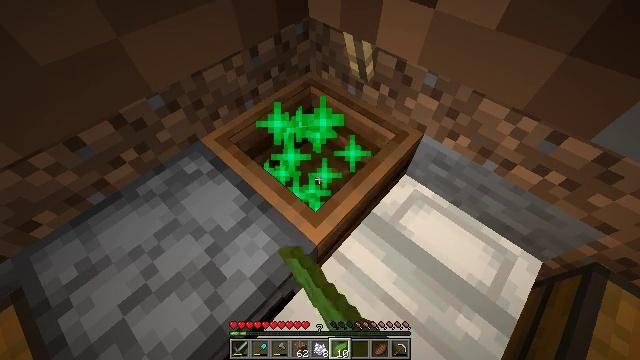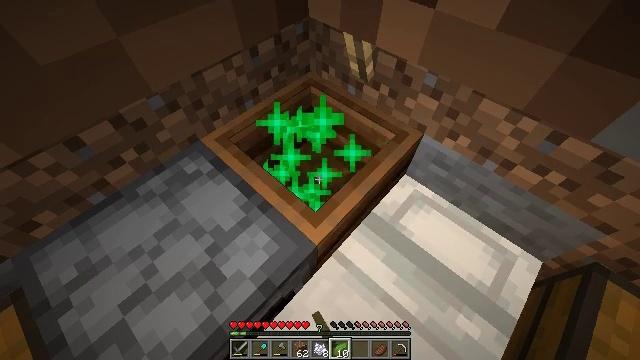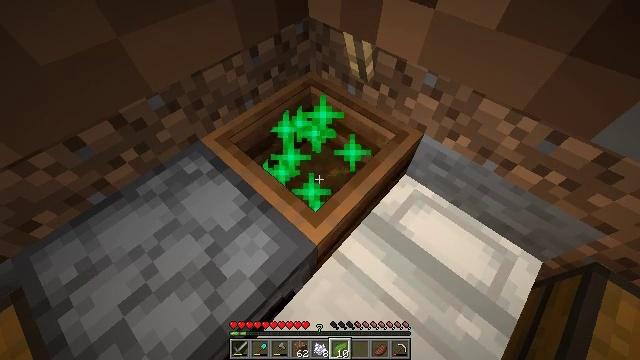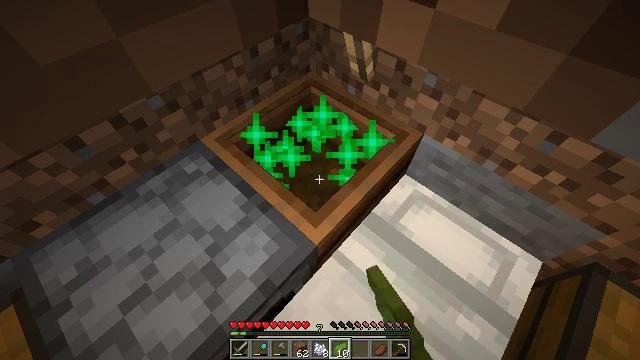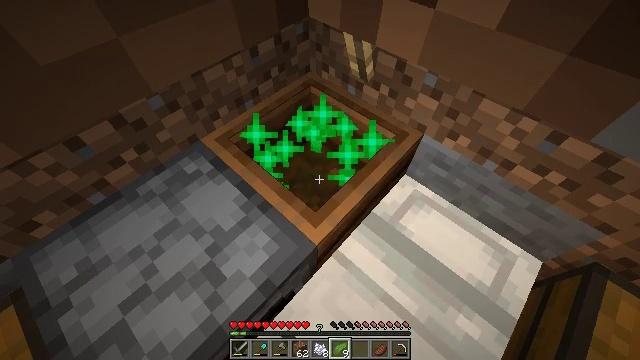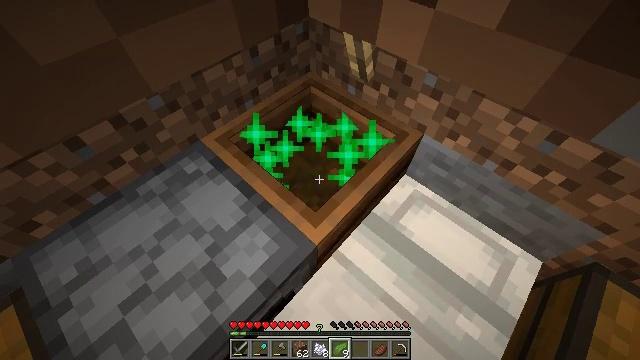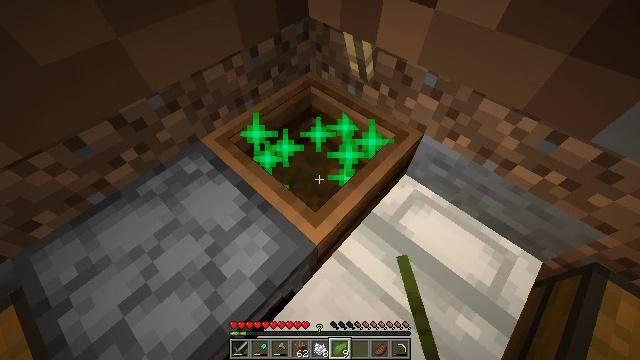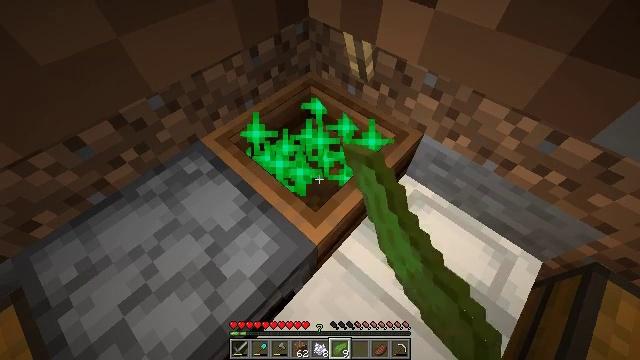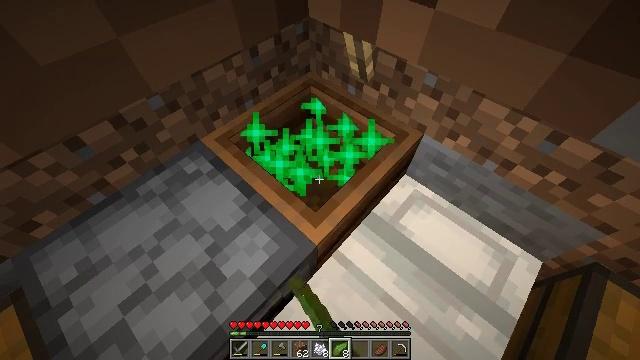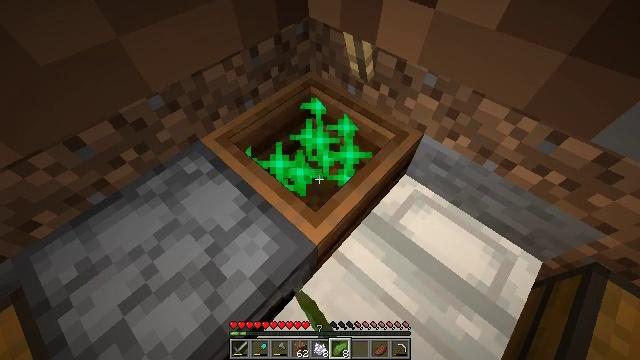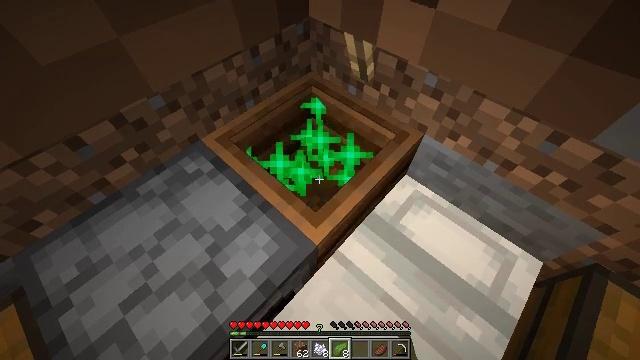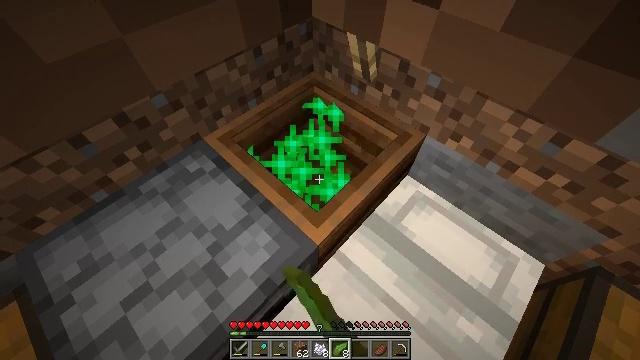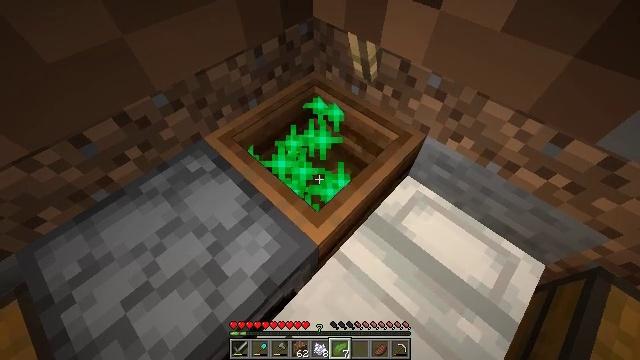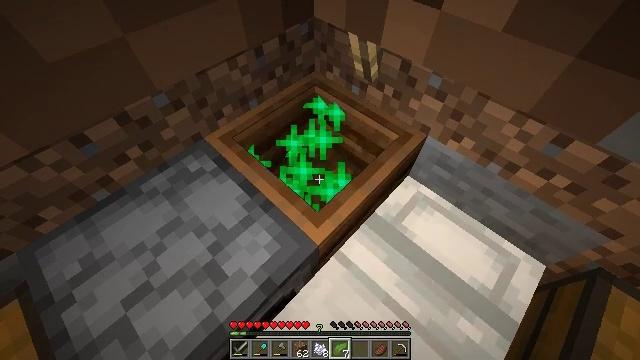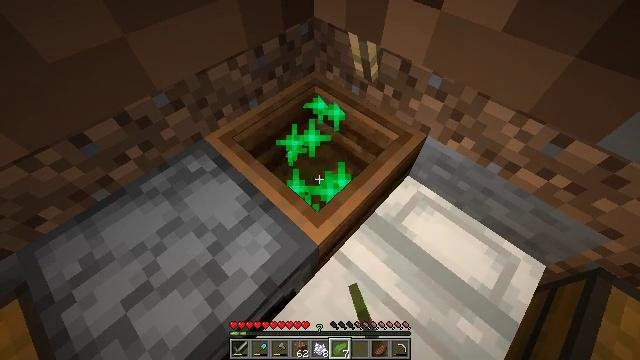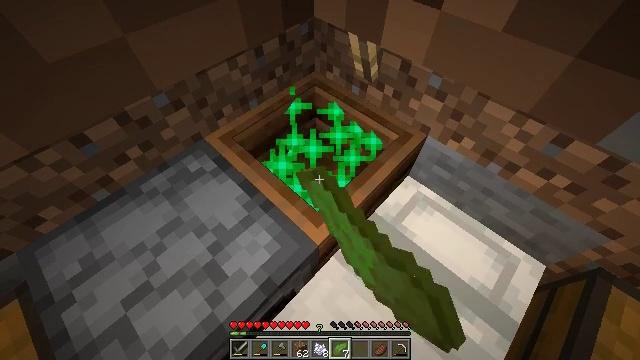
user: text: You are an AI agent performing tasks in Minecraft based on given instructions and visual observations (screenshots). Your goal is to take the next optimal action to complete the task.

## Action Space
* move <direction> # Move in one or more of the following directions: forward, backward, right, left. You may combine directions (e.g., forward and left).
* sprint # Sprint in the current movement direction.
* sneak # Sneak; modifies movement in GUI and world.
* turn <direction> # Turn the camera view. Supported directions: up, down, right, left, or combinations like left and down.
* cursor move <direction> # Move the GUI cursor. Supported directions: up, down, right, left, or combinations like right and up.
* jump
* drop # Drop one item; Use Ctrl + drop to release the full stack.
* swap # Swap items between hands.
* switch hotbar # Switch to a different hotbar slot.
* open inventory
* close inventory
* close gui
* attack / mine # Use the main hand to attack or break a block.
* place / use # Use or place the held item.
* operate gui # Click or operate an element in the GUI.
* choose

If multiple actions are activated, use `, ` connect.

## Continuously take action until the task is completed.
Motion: motion action
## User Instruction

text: Prepare to craft white dye.
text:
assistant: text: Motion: use / place
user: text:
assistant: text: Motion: use / place
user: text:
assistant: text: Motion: use / place
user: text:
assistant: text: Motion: use / place
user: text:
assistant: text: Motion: use / place
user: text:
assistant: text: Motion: use / place
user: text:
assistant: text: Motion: use / place
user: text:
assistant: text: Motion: use / place
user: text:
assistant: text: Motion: use / place
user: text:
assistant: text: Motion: use / place
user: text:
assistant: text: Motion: use / place
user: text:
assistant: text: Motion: use / place
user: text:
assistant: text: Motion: use / place
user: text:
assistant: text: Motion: use / place
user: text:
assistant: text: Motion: use / place
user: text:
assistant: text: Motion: use / place
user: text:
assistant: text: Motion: use / place
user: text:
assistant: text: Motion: use / place
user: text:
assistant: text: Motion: use / place
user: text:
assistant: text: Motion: use / place
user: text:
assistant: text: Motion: use / place
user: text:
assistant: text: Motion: use / place
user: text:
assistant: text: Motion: use / place
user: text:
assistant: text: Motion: use / place
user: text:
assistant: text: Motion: use / place
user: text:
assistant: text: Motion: use / place
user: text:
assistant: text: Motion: use / place
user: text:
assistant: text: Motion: use / place
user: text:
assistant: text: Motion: use / place
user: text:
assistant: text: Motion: use / place